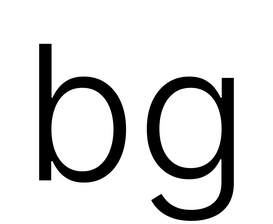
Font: Inter_Light